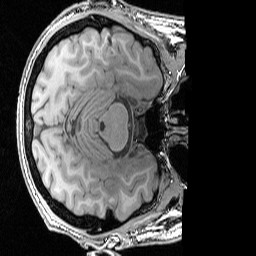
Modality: T1w
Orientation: axial
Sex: male
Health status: ill
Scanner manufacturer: siemens
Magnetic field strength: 3 T
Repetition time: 1.57 s
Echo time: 0.00342 s